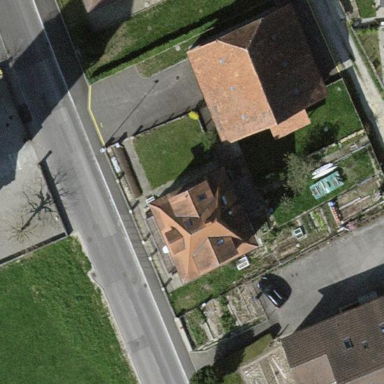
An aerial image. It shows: Detached building with hipped roof.